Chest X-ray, PA view. Patient: 50 years old, sex F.
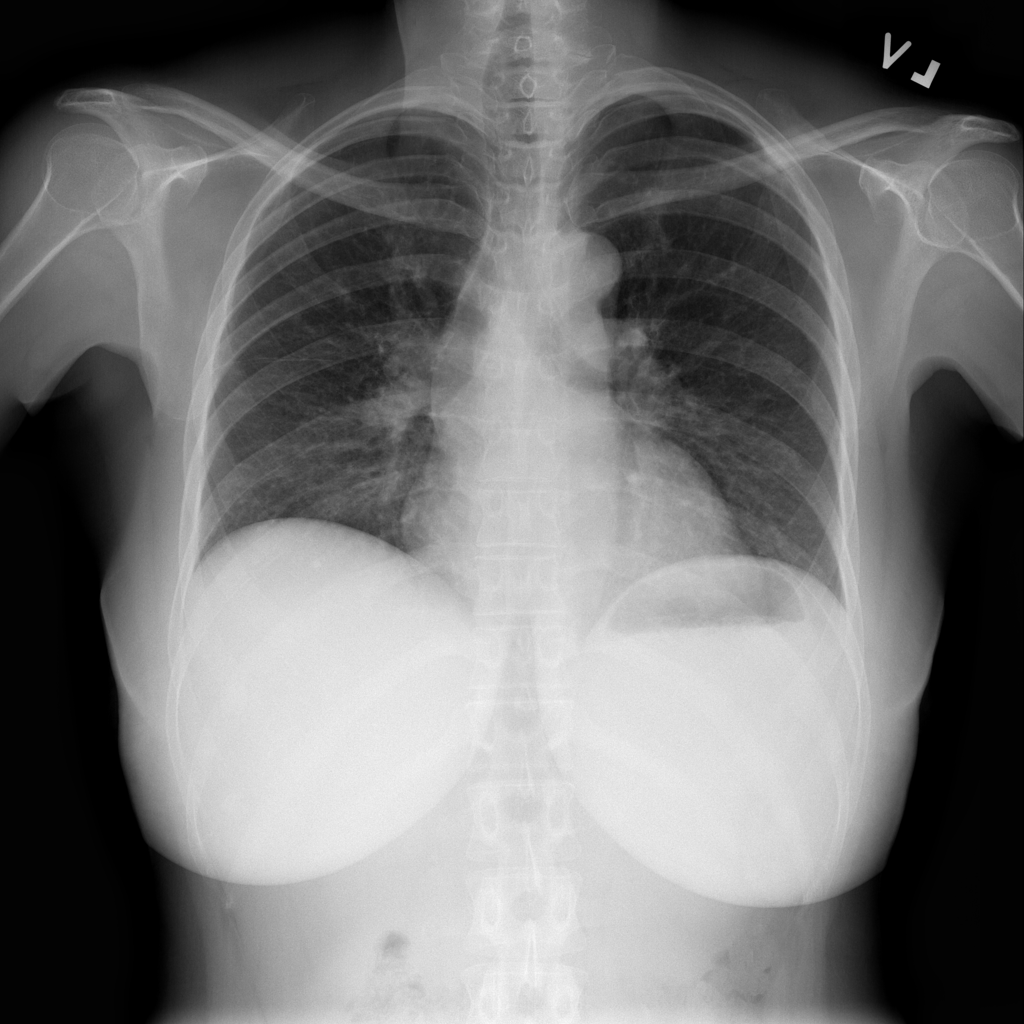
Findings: Nodule